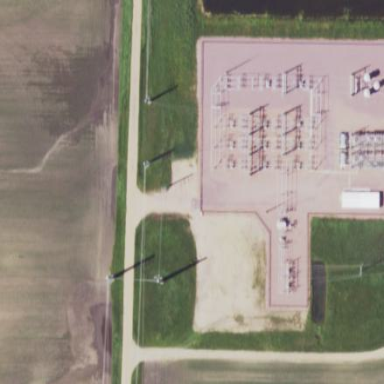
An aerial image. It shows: Outdoor transmission substation.